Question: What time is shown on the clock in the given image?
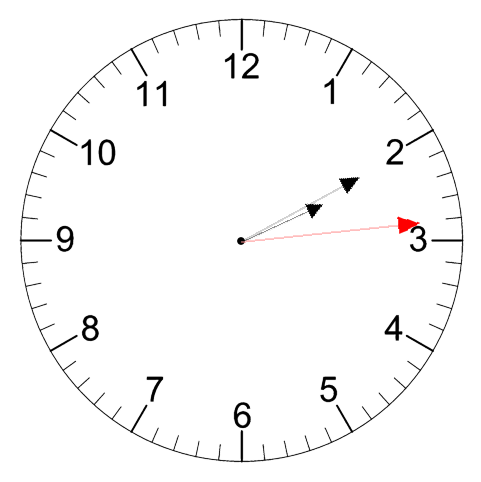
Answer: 02:10:14